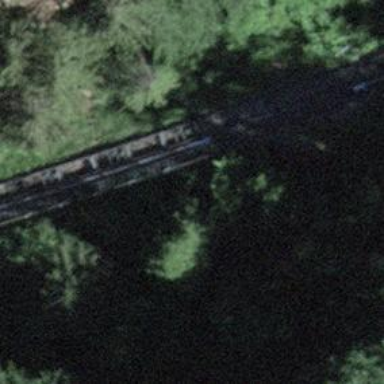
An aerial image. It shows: Funicular railway.